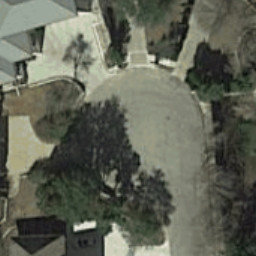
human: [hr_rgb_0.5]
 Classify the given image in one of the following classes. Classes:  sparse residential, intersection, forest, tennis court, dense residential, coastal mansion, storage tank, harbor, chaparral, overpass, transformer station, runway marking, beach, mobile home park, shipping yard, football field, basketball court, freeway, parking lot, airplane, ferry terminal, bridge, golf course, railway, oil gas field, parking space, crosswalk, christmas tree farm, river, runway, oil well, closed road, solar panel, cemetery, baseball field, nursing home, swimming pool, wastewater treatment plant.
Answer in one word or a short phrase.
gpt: closed road